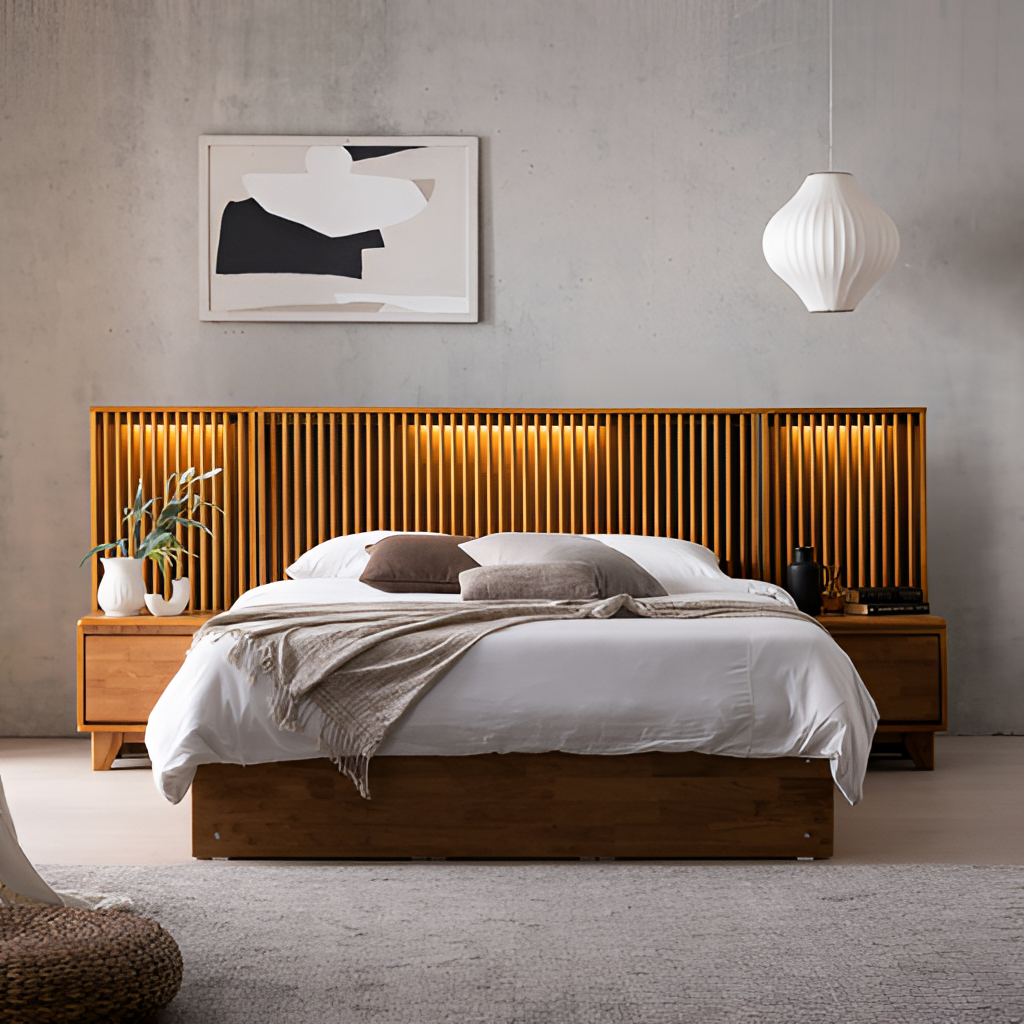
bedroom, wood illuminated headboard bed, paint wallpaper, with solid pattern, contemporary, beige wood flooring, with plank pattern